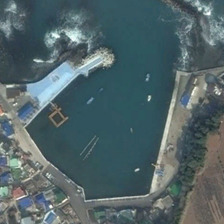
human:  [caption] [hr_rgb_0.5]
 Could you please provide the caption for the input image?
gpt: several boats are in a port near many buildings and green trees .

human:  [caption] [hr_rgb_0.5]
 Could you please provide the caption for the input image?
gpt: several boats are in a port near many buildings and green trees .

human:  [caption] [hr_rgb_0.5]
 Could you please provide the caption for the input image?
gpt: several boats are in a port near many buildings and green trees .

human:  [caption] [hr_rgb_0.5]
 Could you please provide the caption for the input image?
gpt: several boats are in a port near many buildings and green trees .

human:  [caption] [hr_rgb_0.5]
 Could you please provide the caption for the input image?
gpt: several boats are in a port near many buildings and green trees .